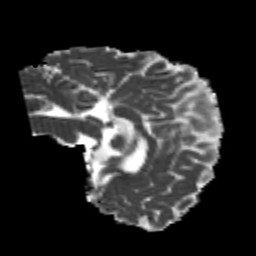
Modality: MD
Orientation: sagittal
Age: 23
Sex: male
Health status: healthy
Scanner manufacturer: philips
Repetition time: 7.387 s
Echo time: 0.08599 s